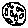
Label: moon